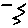
Label: zigzag